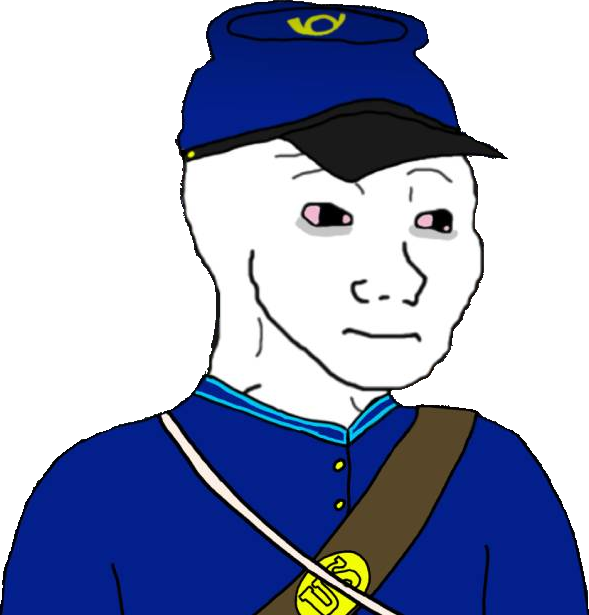
Label: 5_Doomer